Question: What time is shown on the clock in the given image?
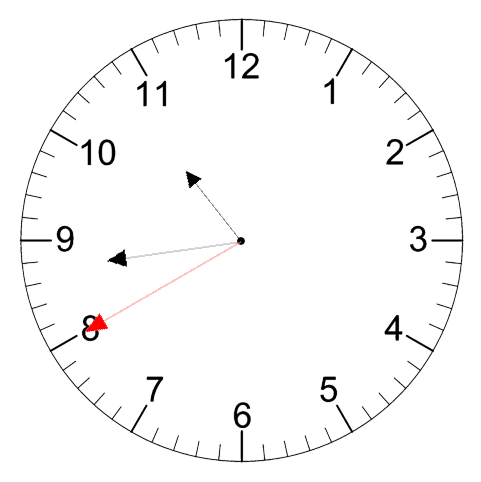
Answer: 10:43:40